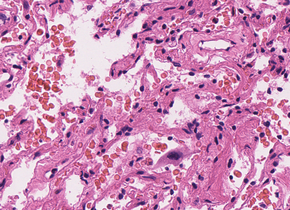
Tumor epithelial tissue: no
Tumor-associated stroma tissue: no
Normal tissue: yes